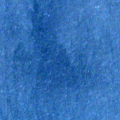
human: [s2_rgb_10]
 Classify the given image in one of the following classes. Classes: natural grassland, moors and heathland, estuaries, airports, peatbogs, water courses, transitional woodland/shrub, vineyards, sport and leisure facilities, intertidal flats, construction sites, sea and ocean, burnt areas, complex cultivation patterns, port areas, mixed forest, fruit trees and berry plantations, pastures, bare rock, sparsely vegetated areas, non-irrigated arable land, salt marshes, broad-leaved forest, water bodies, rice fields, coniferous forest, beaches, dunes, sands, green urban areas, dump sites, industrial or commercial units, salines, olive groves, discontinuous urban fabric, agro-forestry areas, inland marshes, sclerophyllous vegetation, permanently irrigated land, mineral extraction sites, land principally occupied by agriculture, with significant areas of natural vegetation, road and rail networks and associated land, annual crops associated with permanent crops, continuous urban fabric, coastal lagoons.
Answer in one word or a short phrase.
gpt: sea and ocean